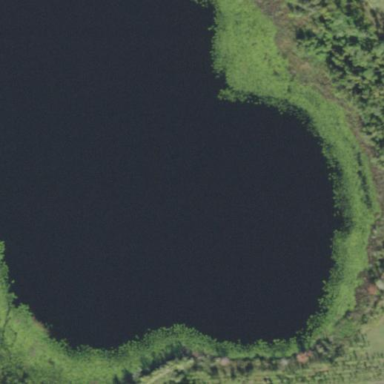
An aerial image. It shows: Beautiful lake surrounded by nature.